Field crop: maize
Growth stage: 2
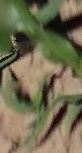
Species: maize